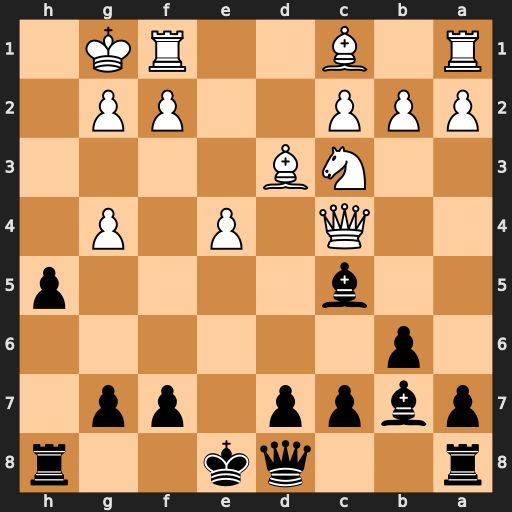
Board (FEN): r2qk2r/pbpp1pp1/1p6/2b4p/2Q1P1P1/2NB4/PPP2PP1/R1B2RK1
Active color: b
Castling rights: kq
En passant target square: -
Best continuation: hxg4 g3 Qf6